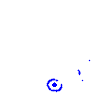
Particle: pion